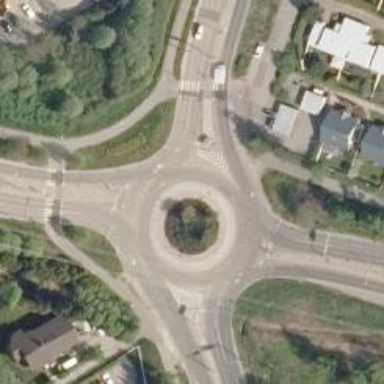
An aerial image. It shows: Secondary road with asphalt surface leading to roundabout.